Question: I've successfully added printing capabilities to an iPad application that makes use of the 'UIPrintInteractionController' class. Things work well, and a standard document is printed.
There are a couple 'BOOL' properties that can be defined for a print job in my application, however. (Turning on certain features, adding additional layout schemes, etc.)
How can these options be presented/modified by the user using the 'UIPrintInteractionController'? The perfect solution would be to add a couple switch table view cells to the 'UITableView' that is presented in that controller, but this doesn't seem to be allowed by the API.
This is the view I'm referring to:

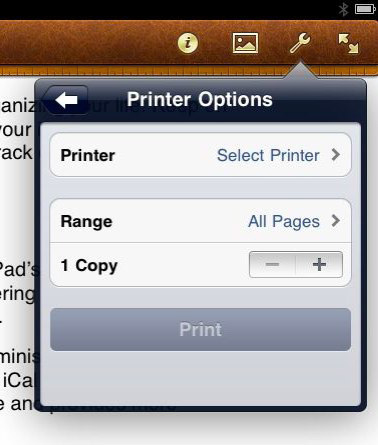
Answer: It looks like the best bet (so far) is to assign a 'delegate' to the 'UIPrintInteractionController', and have that delegate implement the method:
'''
- (UIViewController *)printInteractionControllerParentViewController:(UIPrintInteractionController *)printInteractionController
'''
If the delegate returns an instance of a 'UINavigationController', then instead of being presented modally, it can be pushed from a 'UITableViewController' subclass that provides a list of options.
From the 'UIPrintInteractionControllerDelegate' class reference:
> UIKit can push the returned view controller onto the stack if its
parent is a navigation controller or present it modally if it isn't.
<URL>